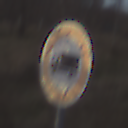
Verkehrszeichen: VerbotFuerKraftfahrzeugeUeberDreiKommaFuenfTonnen
Umgebung: Outdoor, Nature
Tageszeit: MorningAfternoon
Wetter: PartlyCloudy
Licht: Natural
Jahreszeit: NotSpecified
Kontrast: HighContrast